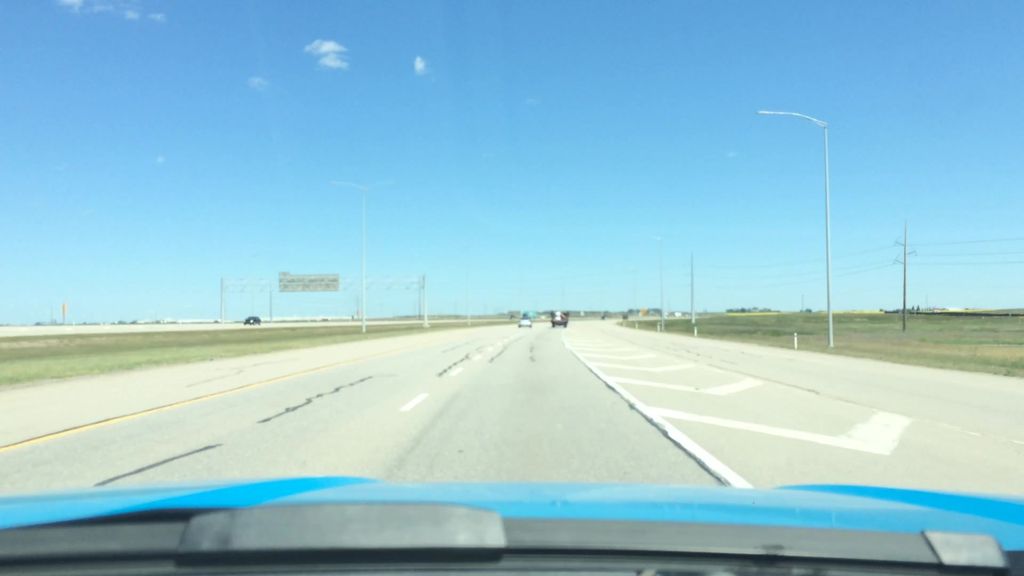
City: calgary